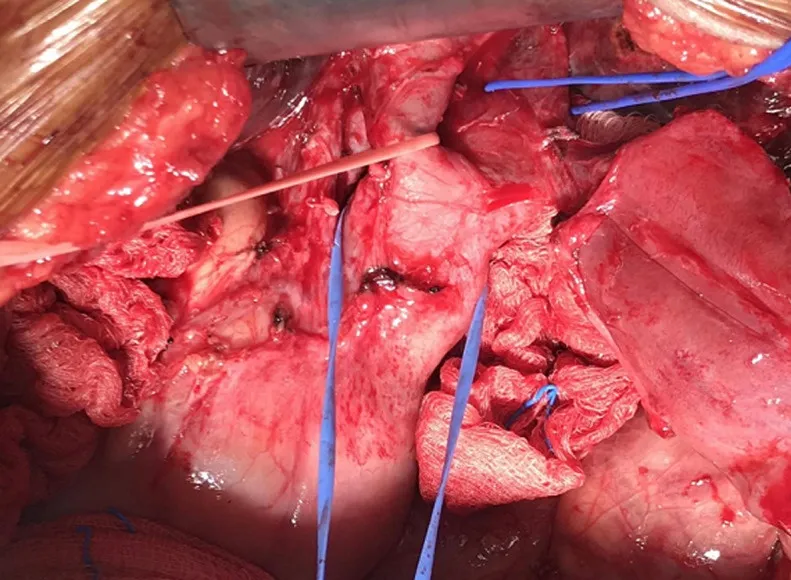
cystic dilation of the extrahepatic biliary tract with low bifurcation of the CBD.
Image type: medical_photograph (other_medical_photograph)